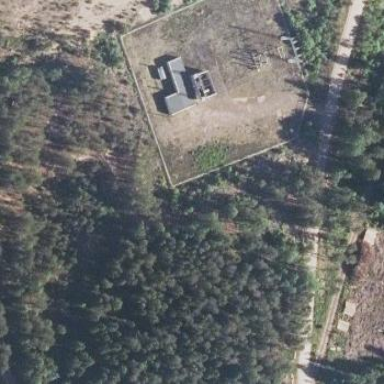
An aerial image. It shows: Power substation surrounded by fence.